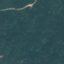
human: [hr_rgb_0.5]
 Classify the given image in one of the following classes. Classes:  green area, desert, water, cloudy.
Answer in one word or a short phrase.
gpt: green area